Question: I would like my android application to display a dialog that allows the user to open a file in another application or save the file much like the 'UIDocumentInteractionController' for iOS that displays an "Open in..." dialog for a particular document. Does this not exist in the Android SDK?

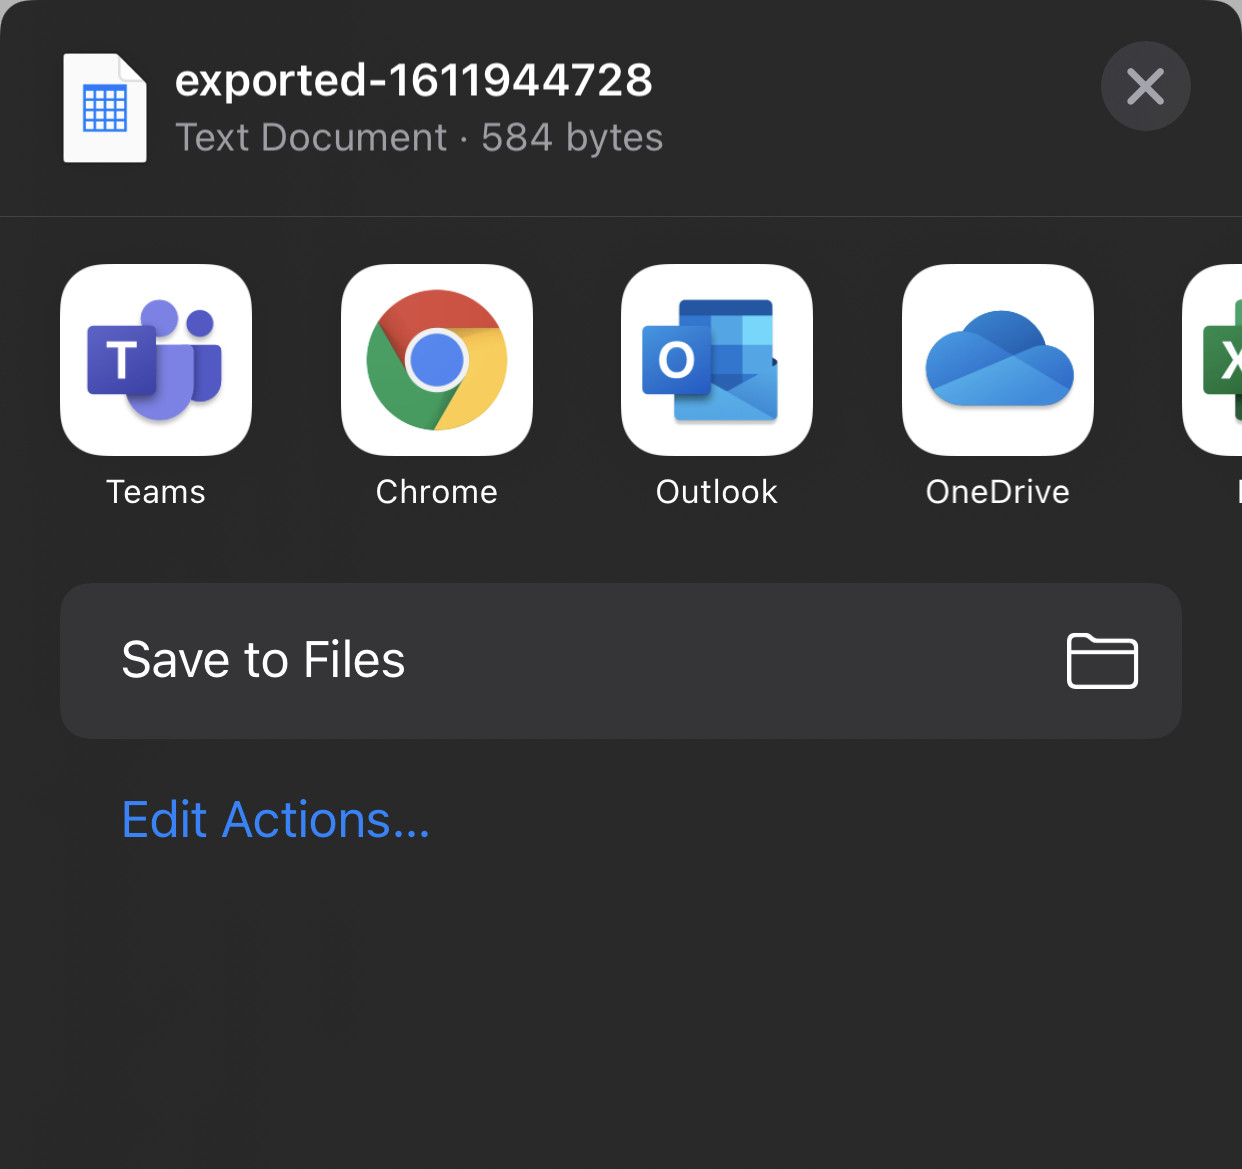
Answer: After some trial and error, I managed to find a reasonable solution, but not the equivalent to the iOS 'UIDocumentInteractionController', that uses minimal custom activity code, which just uses an 'ACTION_VIEW' intent.:
'''
private void showDialogForFile(File file, String extension) {
Intent intent = new Intent(Intent.ACTION_VIEW);
intent.setType(MimeTypeMap.getSingleton().getMimeTypeFromExtension(extension));
Uri uri = FileProvider.getUriForFile(getBaseContext(),
getApplicationContext().getPackageName() + ".provider", file);
intent.setData(uri);
intent.addFlags(Intent.FLAG_GRANT_READ_URI_PERMISSION);
startActivity(intent);
}
'''
I also needed to add the following to my Android manifest:
'''
<provider
android:authorities="${applicationId}.fileprovider"
android:exported="false"
android:grantUriPermissions="true"
android:name="android.support.v4.content.FileProvider">
<meta-data
android:name="android.support.FILE_PROVIDER_PATHS"
android:resource="@xml/file_paths" />
</provider>
'''
And then add to the resource file 'res/xml/file_paths.xml'
'''
<?xml version='1.0' encoding='utf-8'?>
<paths xmlns:android="http://schemas.android.com/apk/res/android">
<external-path name="external_files" path="." />
</paths>
'''